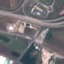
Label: Highway